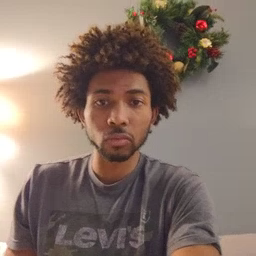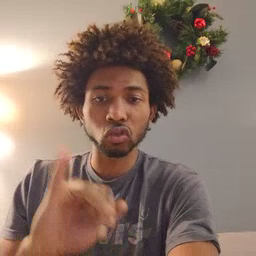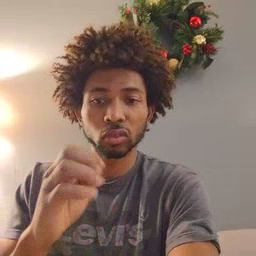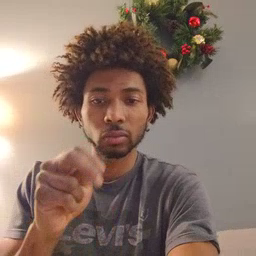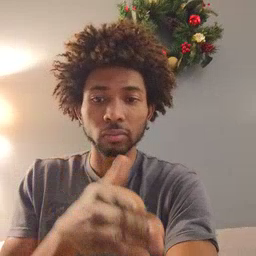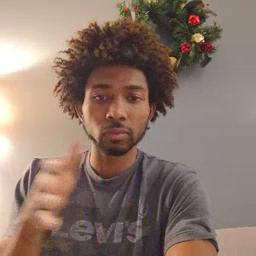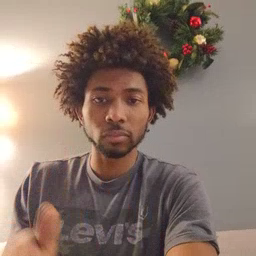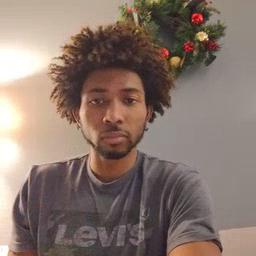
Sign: jeans